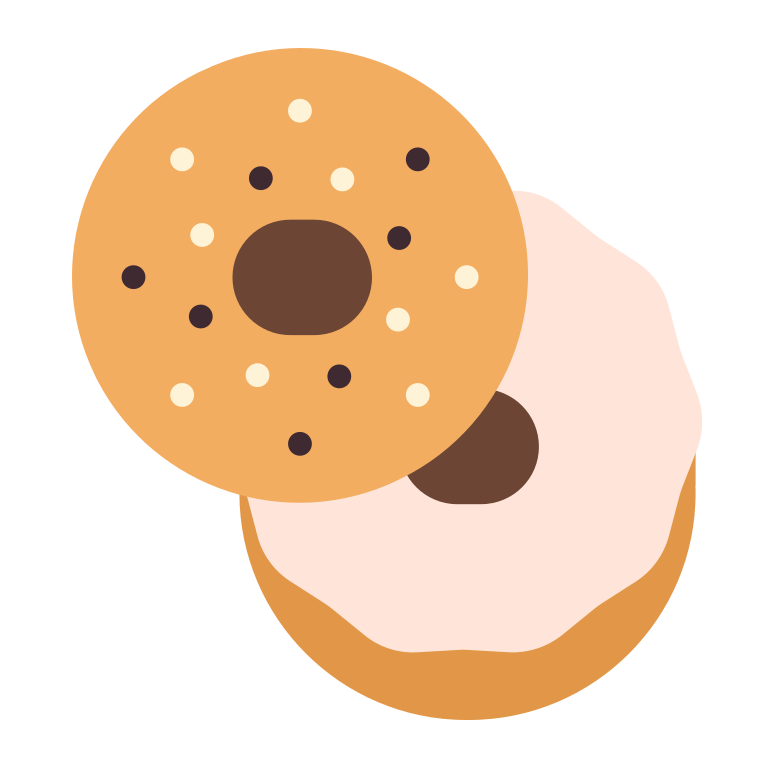
bagel flat